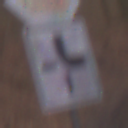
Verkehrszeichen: VerlaufVorfahrtsstrasse4
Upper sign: Stop
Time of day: Midday
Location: Outdoor (Nature)
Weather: Overcast
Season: Autumn
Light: Natural